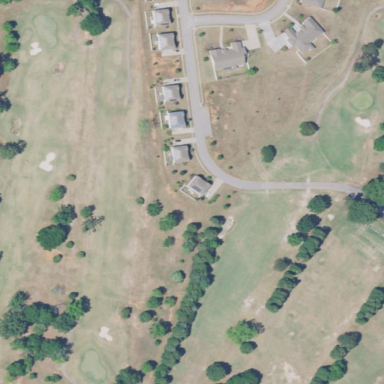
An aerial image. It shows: Driving range for golf on grass.